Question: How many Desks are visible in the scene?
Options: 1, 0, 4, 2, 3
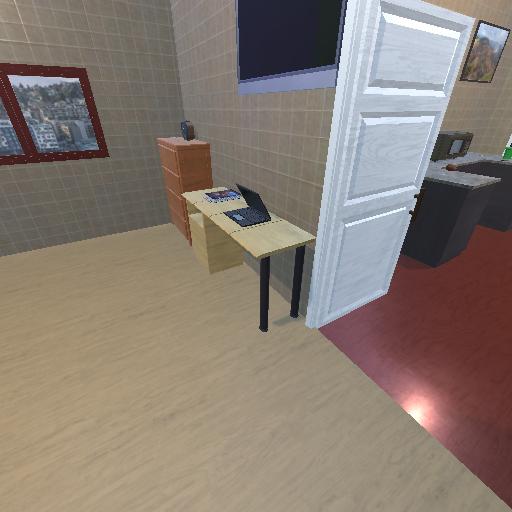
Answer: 1